Question: I'm trying to add a delimiter between the data that is being combined in a single column and having a lot of trouble trying to do so.
I'm working from a large XML file (8+ megs) and trying to get pieces of the data combined down to single columns for my database. The below query is doing this (sort of) but there is no separation of the data currently.
'''
WITH XmlFile (Contents) AS (
SELECT CONVERT (XML, BulkColumn)
FROM OPENROWSET (BULK 'C: est.xml', SINGLE_BLOB) AS XmlData
)
SELECT c.value('(name)[1]', 'varchar(max)') AS [Name],
c.value('(stuff)[1]', 'varchar(max)') AS [Stuff]
FROM XmlFile CROSS APPLY Contents.nodes ('(/root/item)') AS t(c)
'''
'''
<root>
<item>
<name>Something</name>
<stuff>
<note>Test 123</note>
<note>Another Test</note>
</stuff>
</item>
</root>
'''

Which is almost what I want! both note nodes have been merged into a single column... But I can't figure out howto add a delimiter between the values "Test 123 Another Test"
Any help would be greatly appreciated!
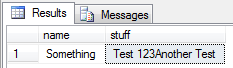
Answer: you can use XQuery, something like this:
'''
select
c.value('(name)[1]', 'varchar(max)') as [Name],
nullif(
replace(
c.query('
for $i in stuff/note/text()
return concat($i, ",")
'
).value('.', 'nvarchar(max)') + ','
,',,','')
, ',')
from @data.nodes ('/root/item') as t(c)
'''
<URL>